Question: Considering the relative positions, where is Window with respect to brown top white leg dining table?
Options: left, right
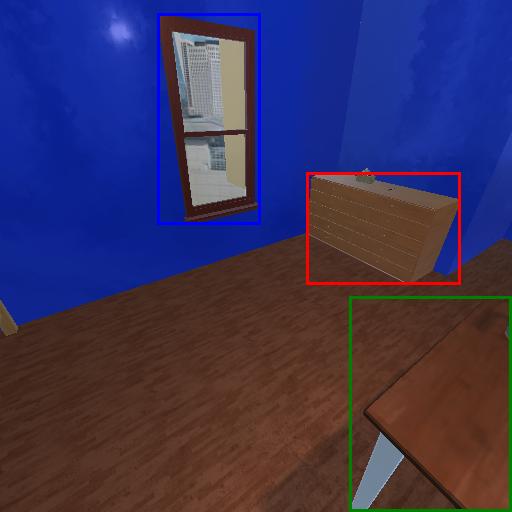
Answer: left